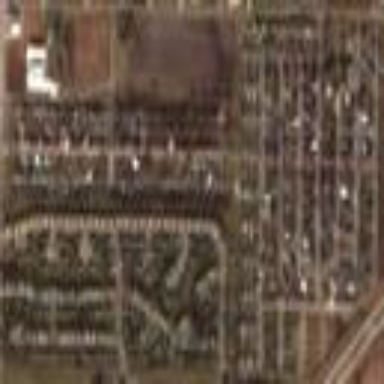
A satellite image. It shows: Residential area known as trailer park.